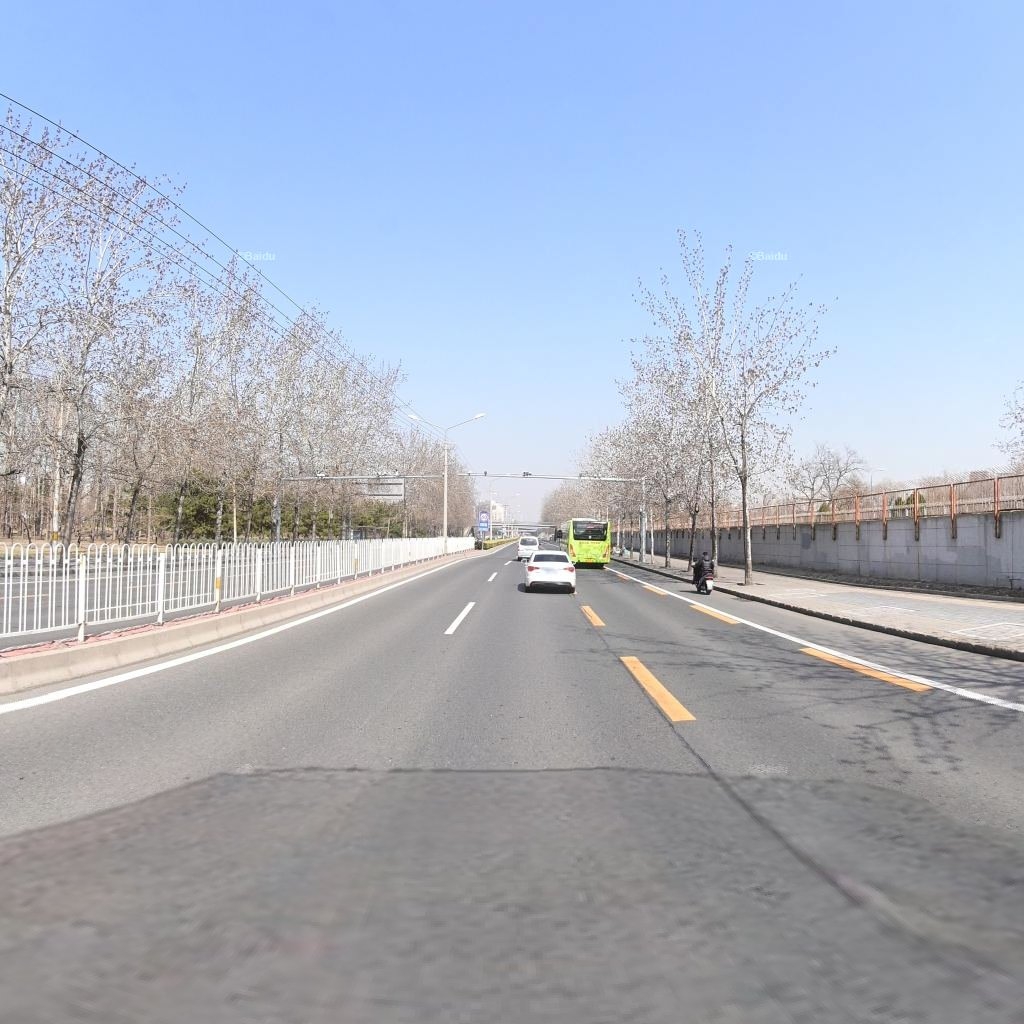
Region: Chaoyang
Road damage annotations: longitudinal patch